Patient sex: M
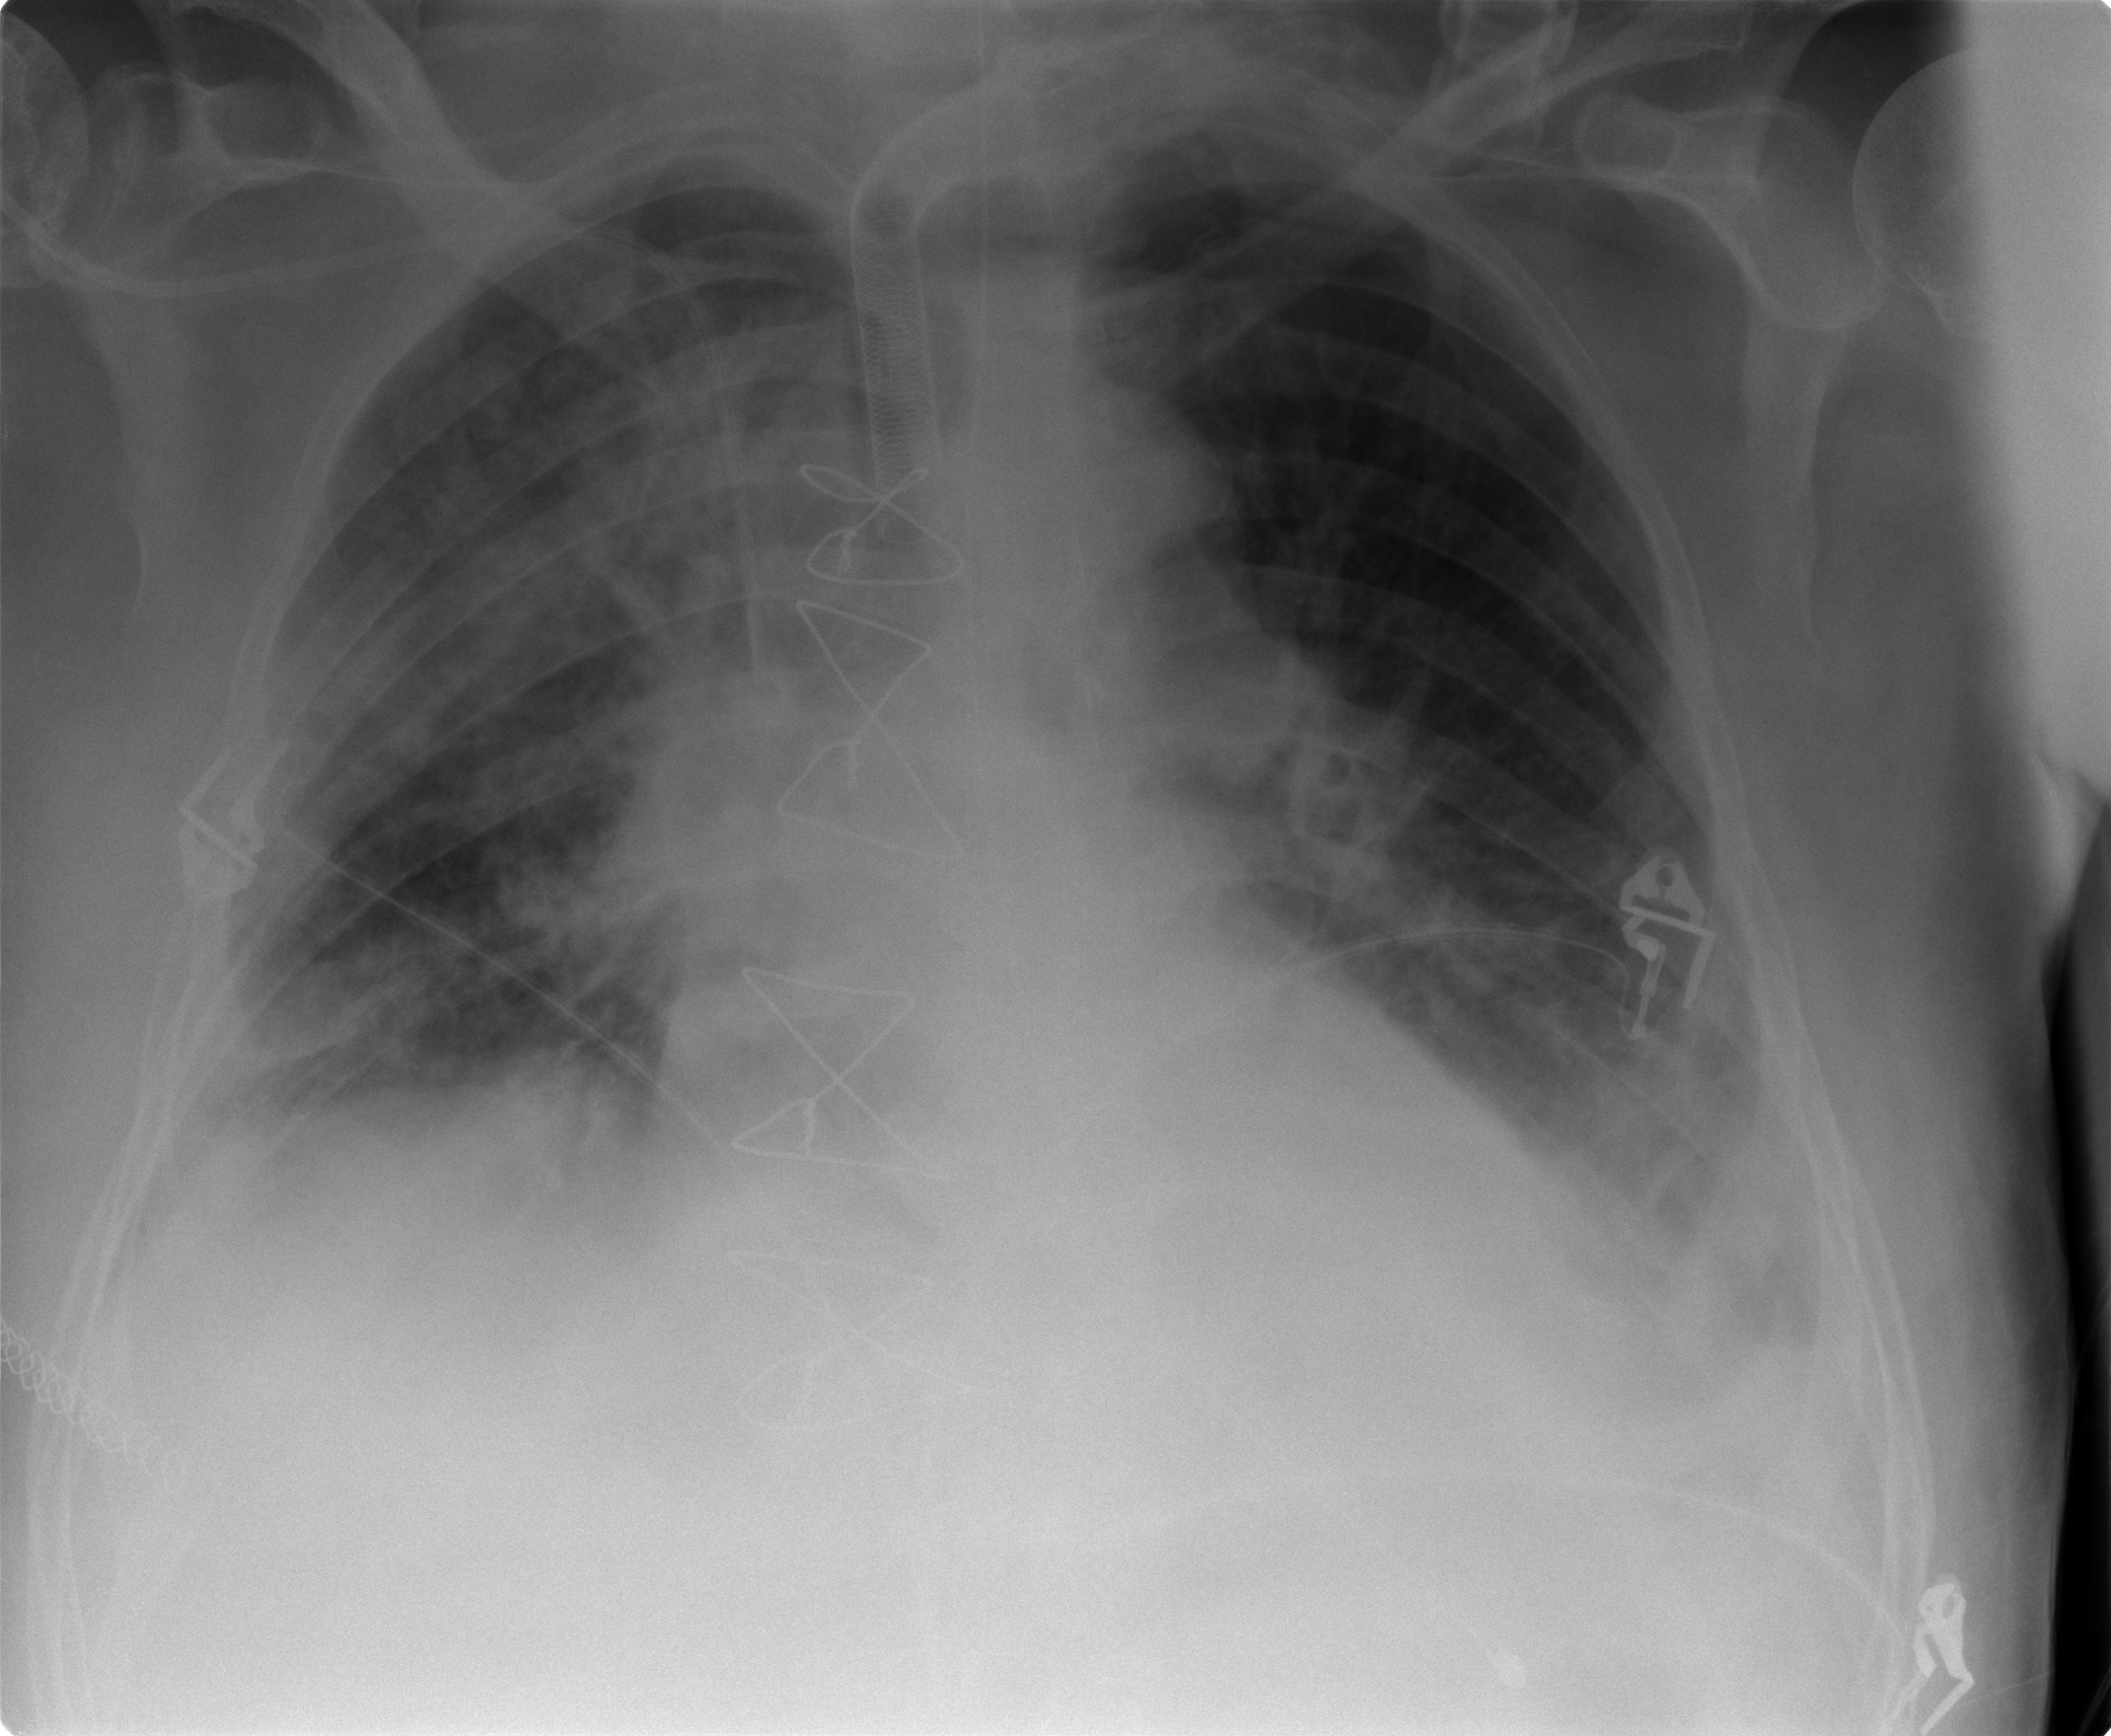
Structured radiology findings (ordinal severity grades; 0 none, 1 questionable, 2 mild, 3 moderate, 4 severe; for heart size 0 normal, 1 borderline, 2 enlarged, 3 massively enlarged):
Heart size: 1
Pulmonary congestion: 2
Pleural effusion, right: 2
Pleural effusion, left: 2
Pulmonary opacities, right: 3
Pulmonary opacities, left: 2
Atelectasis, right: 2
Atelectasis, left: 2